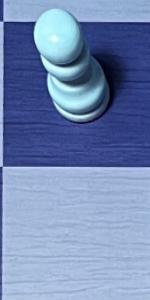
Label: Empty